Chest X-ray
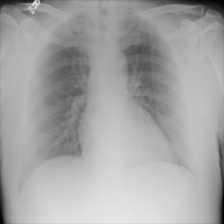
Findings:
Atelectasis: negative
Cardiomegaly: negative
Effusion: negative
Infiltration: negative
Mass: negative
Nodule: negative
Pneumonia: negative
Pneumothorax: negative
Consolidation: positive
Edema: negative
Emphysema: negative
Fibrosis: negative
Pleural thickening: negative
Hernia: negative